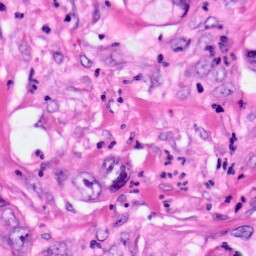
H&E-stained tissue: Pancreatic